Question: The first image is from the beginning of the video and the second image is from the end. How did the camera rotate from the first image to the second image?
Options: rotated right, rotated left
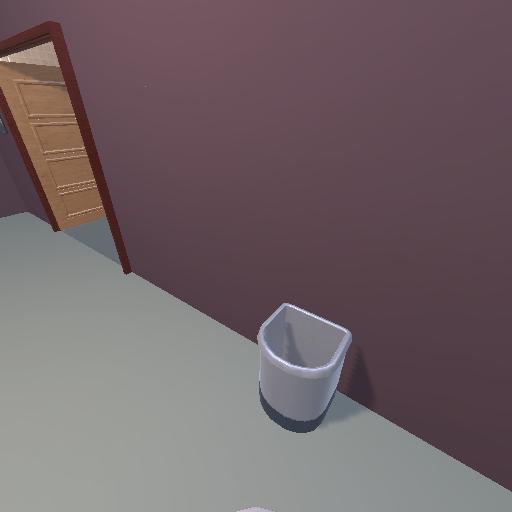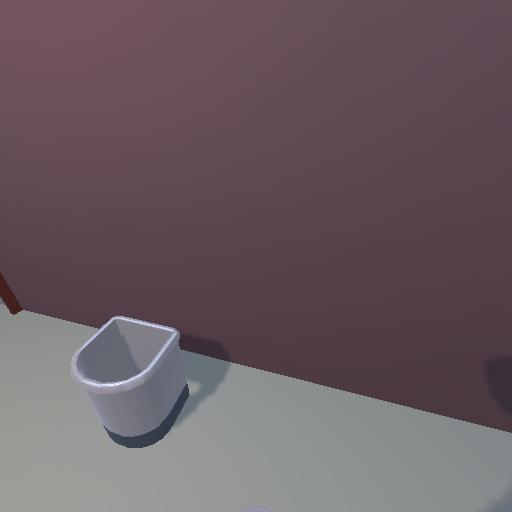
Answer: rotated right